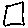
Label: square